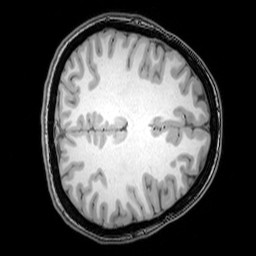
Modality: T1w
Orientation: axial
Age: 25
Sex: female
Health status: healthy
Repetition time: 0.081 s
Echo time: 0.037 s